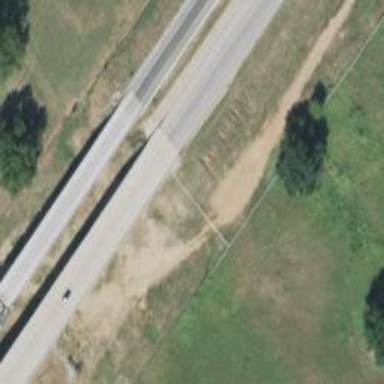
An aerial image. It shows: Trunk road bridge.